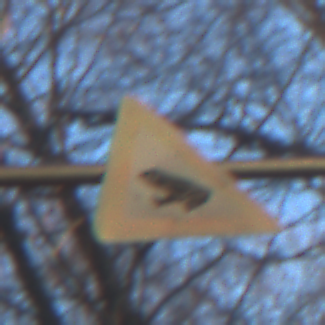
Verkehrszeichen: AmphibienwanderungRechts
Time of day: SunriseSunset
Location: Outdoor (Nature)
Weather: Clear
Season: Autumn
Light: Natural